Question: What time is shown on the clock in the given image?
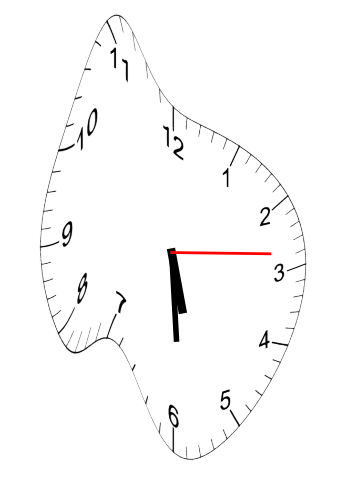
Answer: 05:29:14